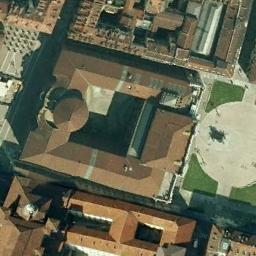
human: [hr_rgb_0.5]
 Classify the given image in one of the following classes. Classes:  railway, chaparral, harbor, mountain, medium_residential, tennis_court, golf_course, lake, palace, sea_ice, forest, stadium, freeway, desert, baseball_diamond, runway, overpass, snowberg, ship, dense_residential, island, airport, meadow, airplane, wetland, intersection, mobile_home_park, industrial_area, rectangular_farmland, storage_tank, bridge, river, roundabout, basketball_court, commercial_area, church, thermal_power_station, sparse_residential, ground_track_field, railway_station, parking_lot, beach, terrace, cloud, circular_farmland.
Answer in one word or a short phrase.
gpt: church